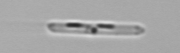
Label: Cerataulina_pelagica